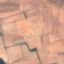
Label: PermanentCrop